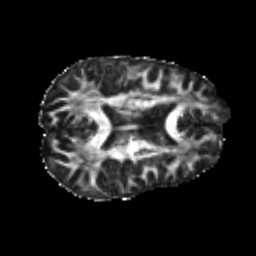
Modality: FA
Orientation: axial
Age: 20
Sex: male
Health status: healthy
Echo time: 0.074 s